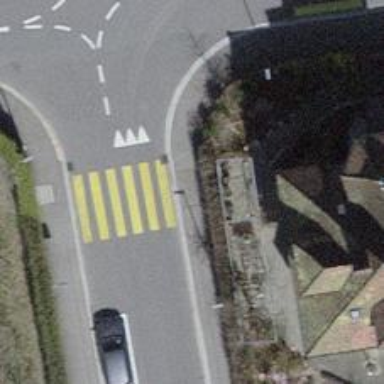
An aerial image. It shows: Pedestrian crossing with zebra markings on footway.